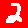
Digit: 2